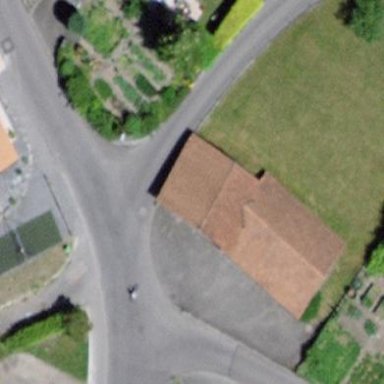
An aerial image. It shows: Garage.